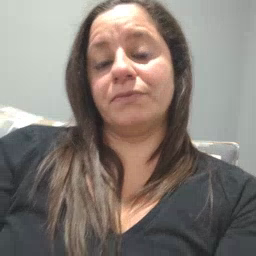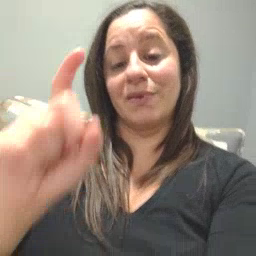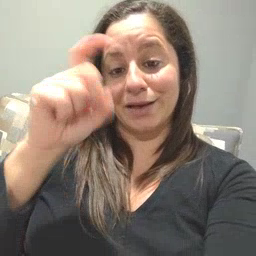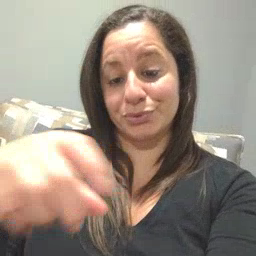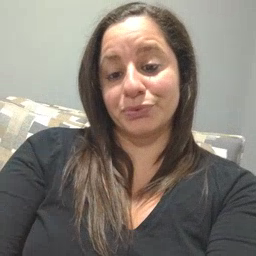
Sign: haveto